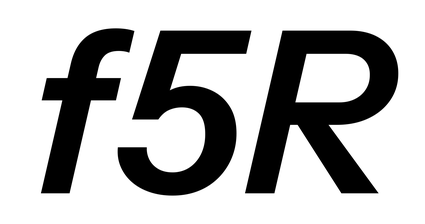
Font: InstrumentSans-Italic_SemiBold_Italic